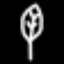
Label: leaf